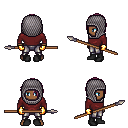
a pixel art fantasy rpg character, male body template, human, dark skin, maroon long-sleeve shirt, metal pants, white blonde bangs hairstyle, chain hood, gold gloves, black shoes, spear, four views (front, back, left, right), 2x2 character sprite sheet, small pixel art, hard edges, no anti-aliasing